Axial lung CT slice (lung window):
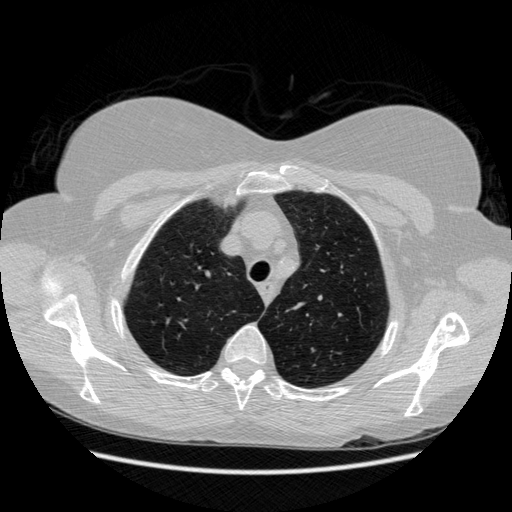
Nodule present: no